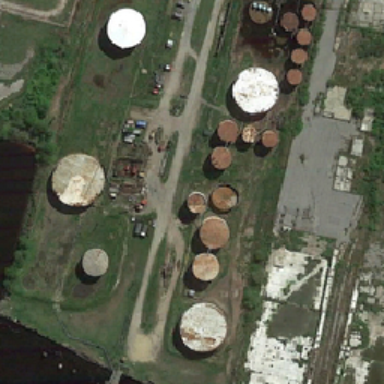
It is crimson white gray and green .